Question: I have an issue that seems to be isolated to Chrome...which is usually NOT the way it goes. However, I have recreated the issue as purely as possible in the following plunkr.
<URL>
To illustrate the problem, here is an image that displays the border in the highlighted row in Chrome and how it isn't showing in IE.

If you remove either of the following rows:
'''
<tr class="spacer">
<td colspan="14" class="noBorder noBackground">
*** By removing this row, the extended border goes away ***
</td>
</tr>
'''
You will see the associated border shows/hides.
We've been through lots of tests on this and can't isolate the problem. The primary css remains in the plunkr, including the inline styles and classes that are primarily byproducts of related bindings.
I would like to know if there is an error in the current design or if this is truly a bug in Chrome. If it's a bug, what is the least common elements here needed to recreate it? Is it worth submitting as a bug or is this just going to be a scenario we should just try to avoid.
Thanks for your time in advance.
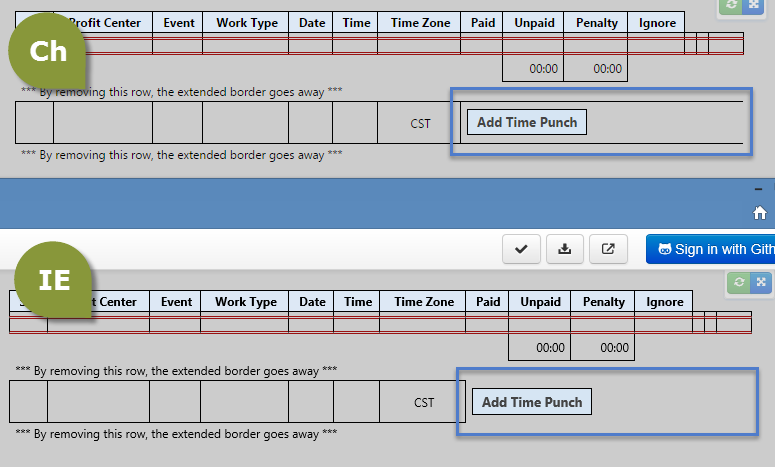
Answer: Looks like to be a Chrome bug.
Minimal showcase reproducing it
'''
.test {
border-collapse: collapse;
}
td {
border: solid 1px blue;
}
.no {
border: none;
}
'''
'''
<table class="test">
<tr>
<td>one</td>
<td class="no">two</td>
</tr>
<tr>
<td class="no" colspan="2">double</td>
</tr>
</table>
'''
Chromium tracking (somehow) related <URL>
A little disturbing the mention
> It's a known (old) issue in our table code. Collapsing borders are
determined based on adjacent cells and our code doesn't deal correctly
with spanning cells (we only consider the cell adjoining the first row
/ column in a row / column span). On top of that, our border
granularity is determined by the cell's span.To fix this bug, we would need to overhaul our collapsing border code,
which is a big undertaking.
In conclusion:
If the table has
and the cell is
Then different (for that cell, implicitly) will fail
Posibilities to fix it:
Setting border-style: hidden to the cell has higher priority and will hide all the borders (not good)
Removing colspan in the spacers
or maybe remove fully the spacers rows and handle the display without them.